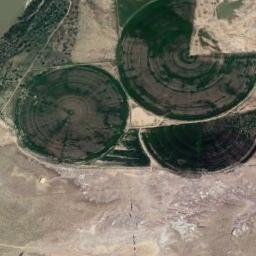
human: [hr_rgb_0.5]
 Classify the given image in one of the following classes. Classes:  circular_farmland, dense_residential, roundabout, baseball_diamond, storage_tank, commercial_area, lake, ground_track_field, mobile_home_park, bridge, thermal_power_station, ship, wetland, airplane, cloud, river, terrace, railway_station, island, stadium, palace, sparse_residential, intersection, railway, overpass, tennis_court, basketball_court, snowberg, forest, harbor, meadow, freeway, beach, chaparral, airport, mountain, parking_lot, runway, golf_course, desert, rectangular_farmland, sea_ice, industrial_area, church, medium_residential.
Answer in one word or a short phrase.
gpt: circular_farmland